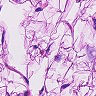
Metastatic tissue present: no